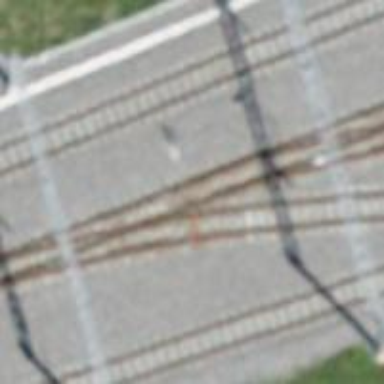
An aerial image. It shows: Railway switch.